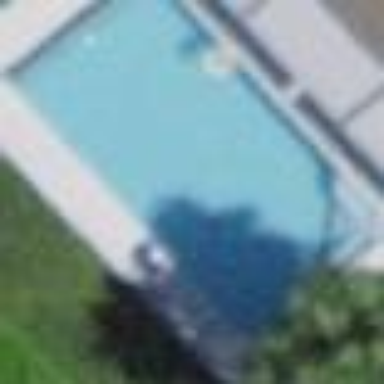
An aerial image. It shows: Swimming pool located in leisure land.